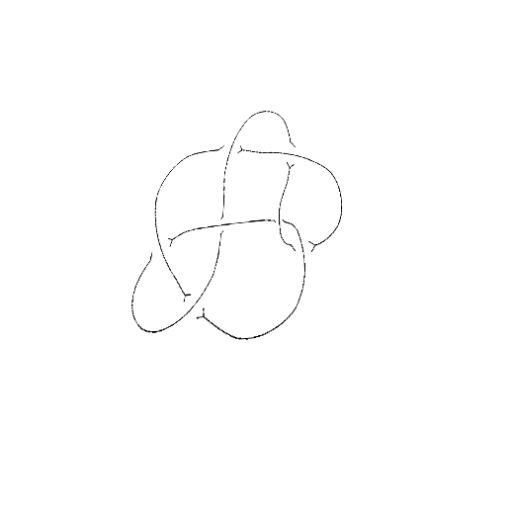
Crossing number: 7